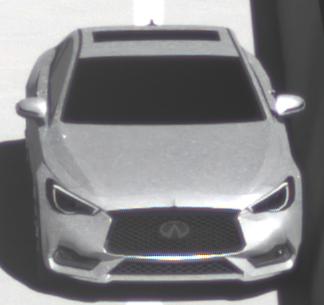
Make: Infiniti
Model: Q60 2.0t
Detailed model: Q60 (V37)
Model produced from: 2016/10
Model produced until: 2018/08
Doors: 2
Color: white
Road condition: dry road
Daytime: midday
Contrast: high contrast